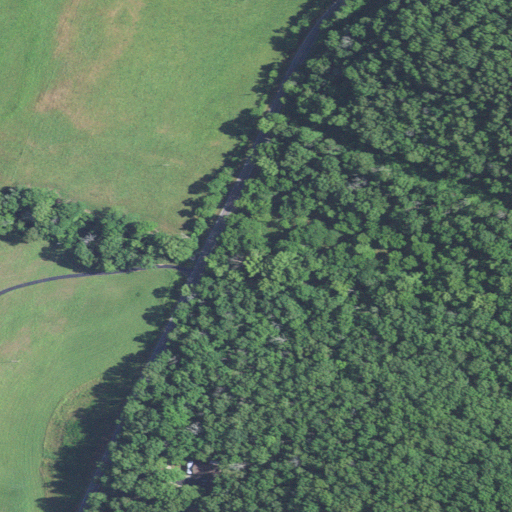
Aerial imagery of valley in Missouri named Wheeler Hollow containing deciduous forest, pasture, open development, mixed forest, and low intensity development